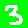
Digit: 3